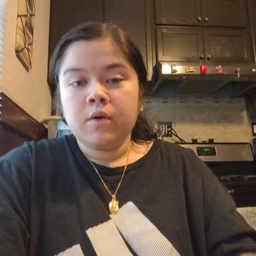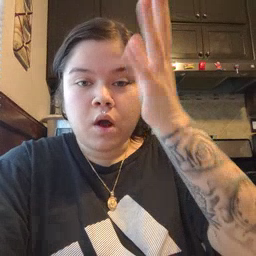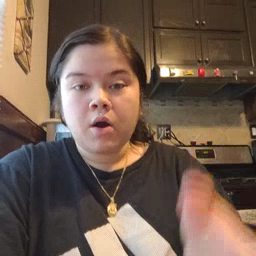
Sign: grandpa